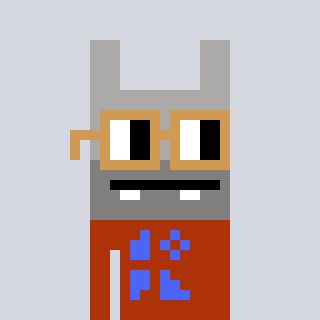
a pixel art character with square brown glasses, a rabbit-shaped head and a hotbrown-colored body on a cool background